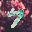
Label: 7